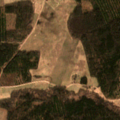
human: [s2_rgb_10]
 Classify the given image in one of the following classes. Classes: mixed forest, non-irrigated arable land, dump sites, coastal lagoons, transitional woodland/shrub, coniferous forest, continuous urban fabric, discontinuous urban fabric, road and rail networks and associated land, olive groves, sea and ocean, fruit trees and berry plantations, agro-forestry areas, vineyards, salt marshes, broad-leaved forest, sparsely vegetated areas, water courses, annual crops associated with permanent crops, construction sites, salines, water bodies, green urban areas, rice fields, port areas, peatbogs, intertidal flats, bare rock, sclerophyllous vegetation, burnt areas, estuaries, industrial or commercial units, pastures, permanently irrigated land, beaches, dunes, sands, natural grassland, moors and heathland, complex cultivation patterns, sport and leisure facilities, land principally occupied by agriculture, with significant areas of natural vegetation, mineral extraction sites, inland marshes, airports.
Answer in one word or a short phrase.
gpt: pastures, land principally occupied by agriculture, with significant areas of natural vegetation, mixed forest, transitional woodland/shrub